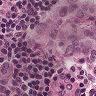
Metastatic tissue present: yes